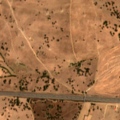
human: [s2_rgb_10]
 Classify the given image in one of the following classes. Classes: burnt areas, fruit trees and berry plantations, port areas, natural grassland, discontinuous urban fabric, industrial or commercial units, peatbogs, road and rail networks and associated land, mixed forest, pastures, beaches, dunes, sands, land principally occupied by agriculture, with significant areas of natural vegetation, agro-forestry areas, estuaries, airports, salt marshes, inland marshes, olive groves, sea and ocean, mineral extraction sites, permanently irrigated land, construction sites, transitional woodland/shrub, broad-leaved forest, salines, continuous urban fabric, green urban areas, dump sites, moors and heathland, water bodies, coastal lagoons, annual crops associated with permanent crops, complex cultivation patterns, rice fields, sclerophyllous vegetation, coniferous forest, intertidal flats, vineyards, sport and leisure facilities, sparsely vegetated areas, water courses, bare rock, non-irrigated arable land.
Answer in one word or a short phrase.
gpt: non-irrigated arable land, pastures, agro-forestry areas